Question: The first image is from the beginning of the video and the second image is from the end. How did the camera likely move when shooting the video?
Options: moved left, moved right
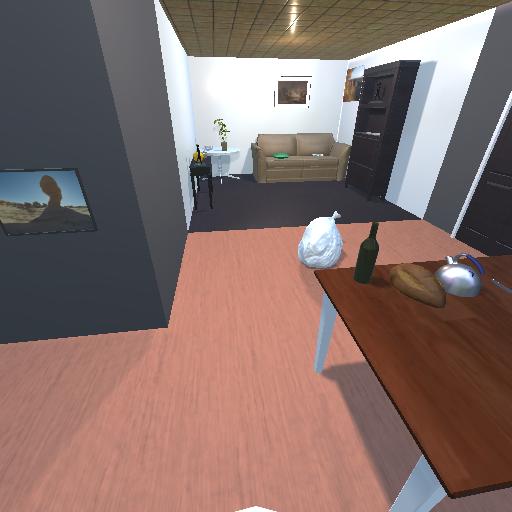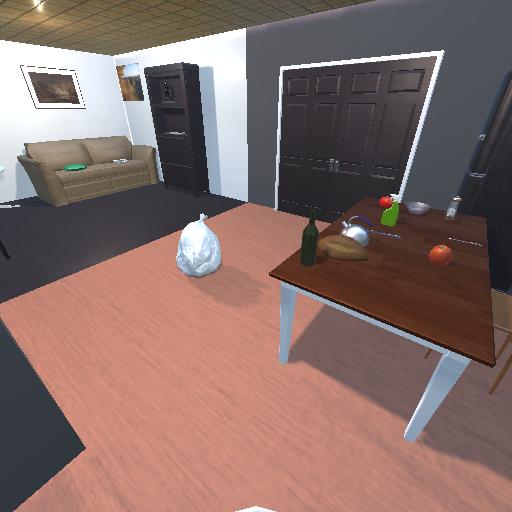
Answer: moved left